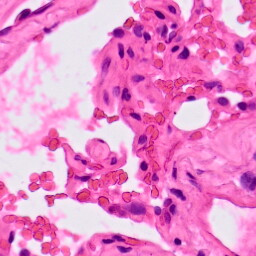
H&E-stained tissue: Lung